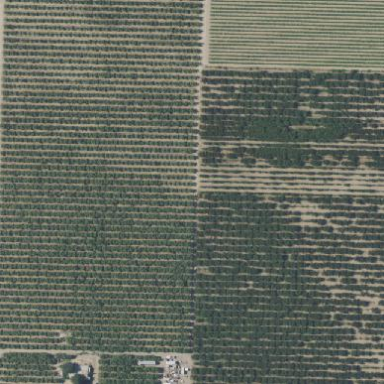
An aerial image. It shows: Orchard filled with almond trees.